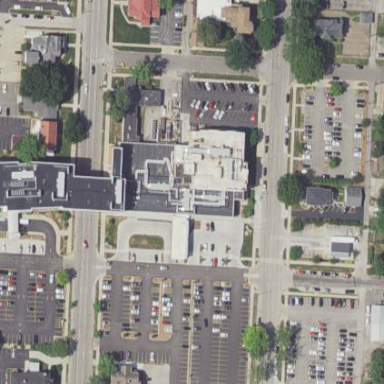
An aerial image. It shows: Hospital building.